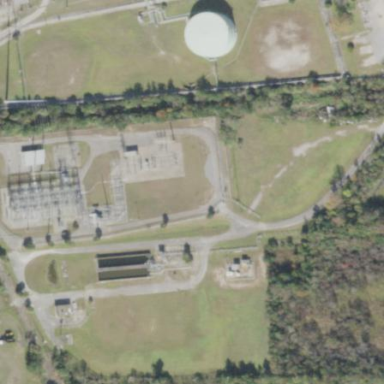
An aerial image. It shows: Outdoor power substation surrounded by fence. This substation operates at the transmission level.